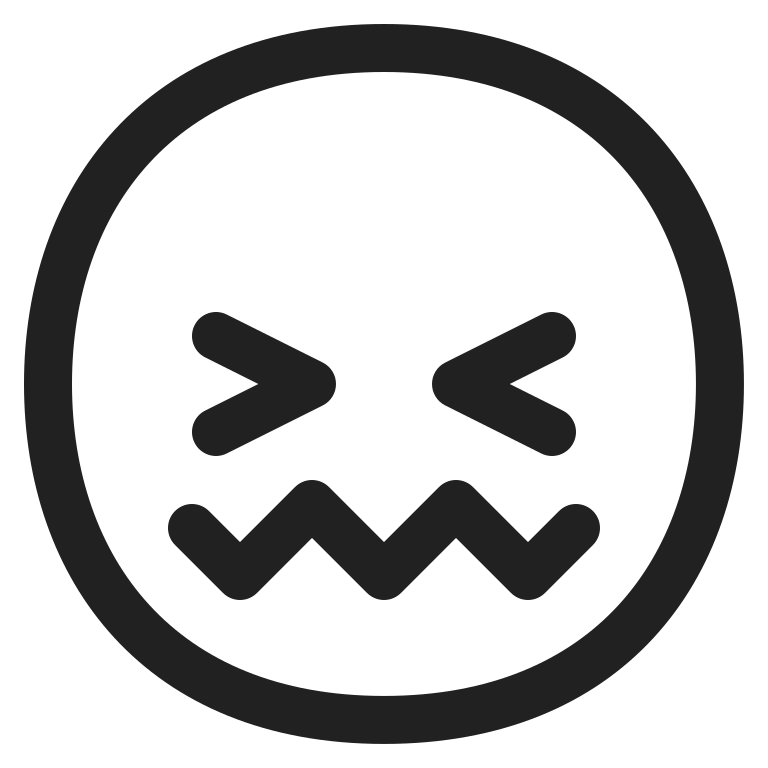
confounded face high contrast